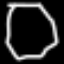
Label: octagon